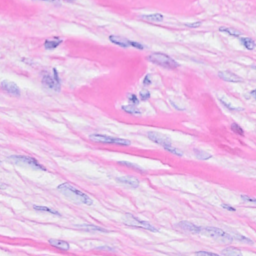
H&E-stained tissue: Breast